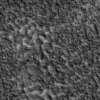
Atmospheric dust classification: not_dusty